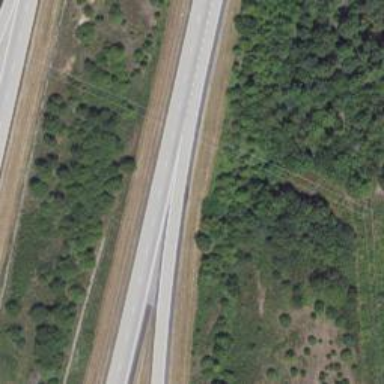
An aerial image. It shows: Asphalt motorway.